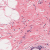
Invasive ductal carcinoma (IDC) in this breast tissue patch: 0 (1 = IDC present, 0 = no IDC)